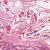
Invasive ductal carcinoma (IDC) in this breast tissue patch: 0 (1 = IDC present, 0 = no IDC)